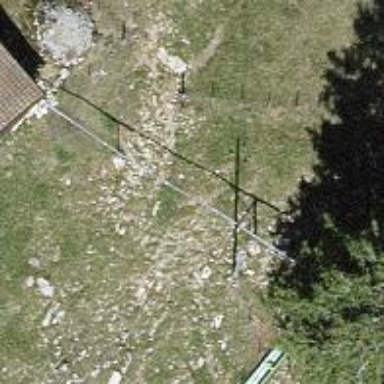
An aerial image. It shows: Power pole.